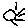
Label: sun